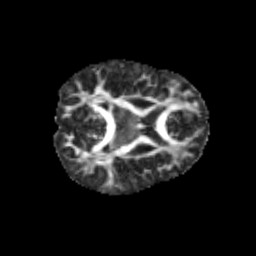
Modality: FA
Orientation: axial
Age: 10
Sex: male
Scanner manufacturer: siemens
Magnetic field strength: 3 T
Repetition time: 3.8 s
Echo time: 0.07 s